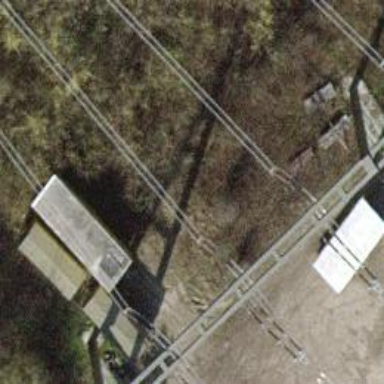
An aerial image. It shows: Power line in the image.